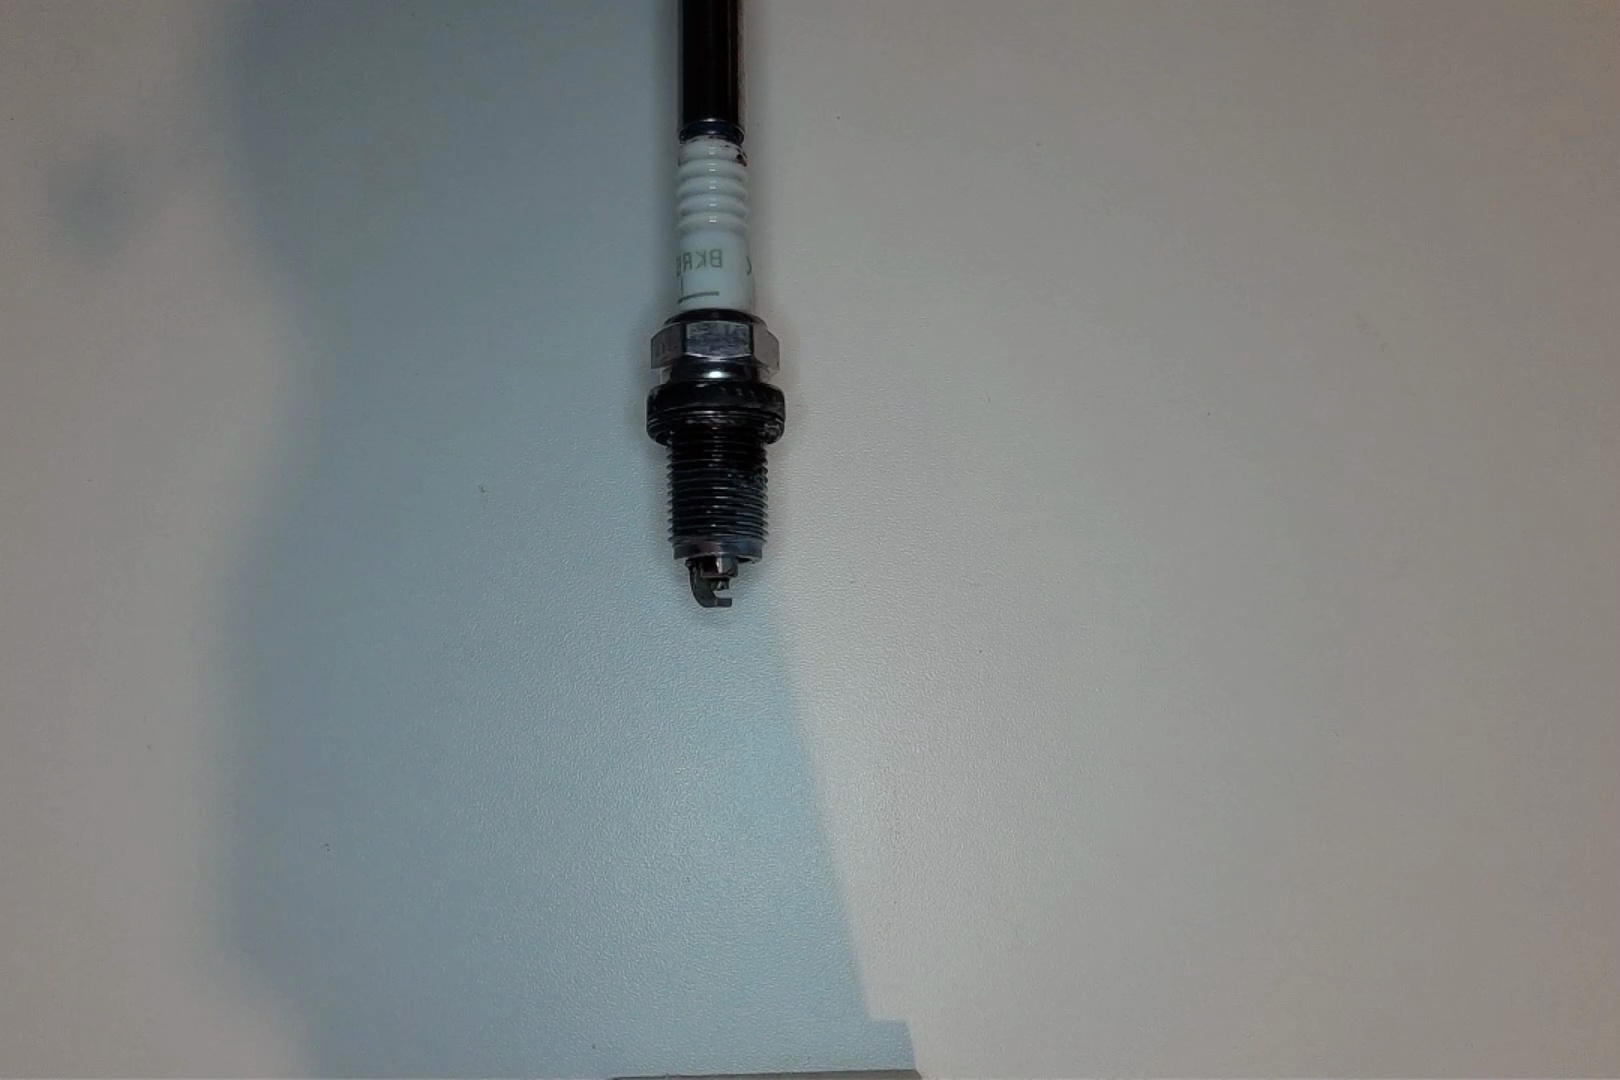
Label: anomaly